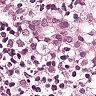
Metastatic tissue present: yes